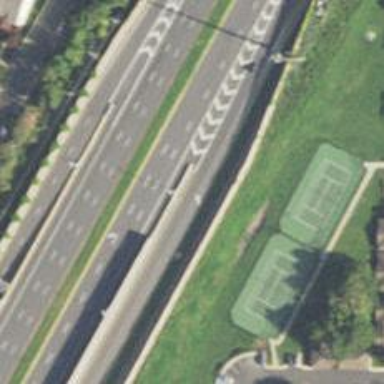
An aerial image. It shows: Trunk link road with asphalt surface.